Question: I'm loosing my mind here. I have a gulp task that looks like this.
'''
var gulp = require("gulp");
var karma = require("karma").server;
gulp.task("test", function (done) {
karma.start({
configFile: __dirname + "/karma.conf.js",
action:"run"
}, function () {
done();
});
});
'''
My karma.conf.js looks like this:
'''
module.exports = function (config) {
config.set({
basePath: '',
frameworks: ['jasmine'],
files: [
"https://ajax.googleapis.com/ajax/libs/angularjs/1.3.14/angular.min.js",
"https://ajax.googleapis.com/ajax/libs/angularjs/1.3.14/angular-resource.min.js",
"https://cdnjs.cloudflare.com/ajax/libs/angular-ui-bootstrap/0.13.0/ui-bootstrap-tpls.min.js",
"https://cdnjs.cloudflare.com/ajax/libs/angular-ui-router/0.2.14/angular-ui-router.min.js",
"https://ajax.googleapis.com/ajax/libs/angularjs/1.3.14/angular-mocks.js",
"src/js/**/*.js",
"test/**/*.js"
],
browser: ["PhantomJS"],
singleRun: true
});
};
'''
However when I run 'gulp test' all I get is this:
And no browser starts.And the tests won't run. When looking at other examples at this point it should start Phantomjs.. I specified PhantomJs as the browser in the config-file. It doesn't help to change browser either.. How to I get karma to launch the browser?
I'm not sure if it is a super basic step I'm missing. I can't find anything on this when googling.
Any help would be much appreciated!
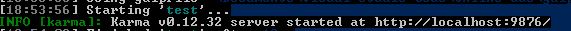
Answer: <URL> says
> Capturing browsers on your own can be a tedious and time consuming task, so Karma can automate this for you. Simply add the browsers you would like to capture into the configuration file:'''
browsers: ['Chrome']
'''
Note the name of the property: it's 'browsers', not 'browser'.